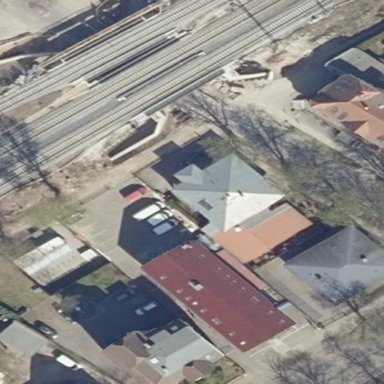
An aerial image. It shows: Detached building with hipped roof.